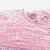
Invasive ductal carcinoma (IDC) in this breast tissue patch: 0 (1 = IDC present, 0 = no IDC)